Interaction volume radius: 5 \u00c5
Interaction volume height: 10 \u00c5
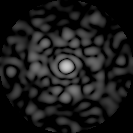
Disorder parameter: 0.8398